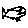
Label: fish